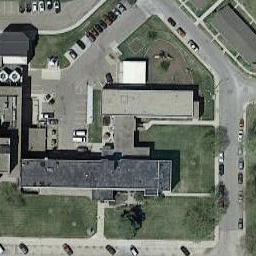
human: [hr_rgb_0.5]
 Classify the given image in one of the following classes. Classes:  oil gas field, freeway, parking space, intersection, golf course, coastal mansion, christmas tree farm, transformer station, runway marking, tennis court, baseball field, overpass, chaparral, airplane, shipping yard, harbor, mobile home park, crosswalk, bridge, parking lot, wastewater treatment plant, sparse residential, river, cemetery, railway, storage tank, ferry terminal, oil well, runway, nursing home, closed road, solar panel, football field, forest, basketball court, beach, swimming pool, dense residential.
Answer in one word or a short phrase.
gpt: nursing home